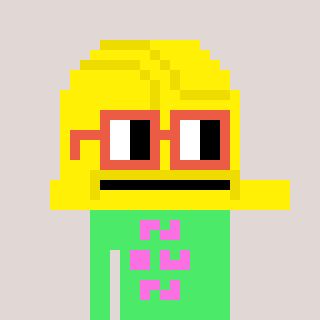
a pixel art character with square orange glasses, a construction helmet-shaped head and a teal-colored body on a warm background